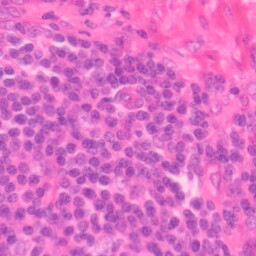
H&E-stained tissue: Colon